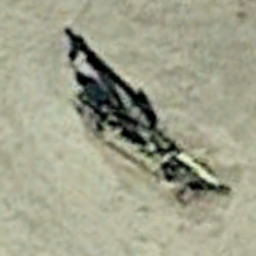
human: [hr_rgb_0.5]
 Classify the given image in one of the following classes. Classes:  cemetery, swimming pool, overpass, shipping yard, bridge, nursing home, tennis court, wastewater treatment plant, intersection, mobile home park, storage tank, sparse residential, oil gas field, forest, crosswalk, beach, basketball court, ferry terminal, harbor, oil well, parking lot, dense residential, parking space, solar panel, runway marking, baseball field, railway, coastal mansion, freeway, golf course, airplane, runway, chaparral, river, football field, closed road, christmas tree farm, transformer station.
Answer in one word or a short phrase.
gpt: oil well